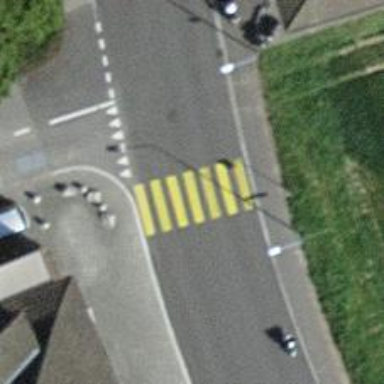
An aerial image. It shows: Uncontrolled zebra crossing with notable zebra markings.